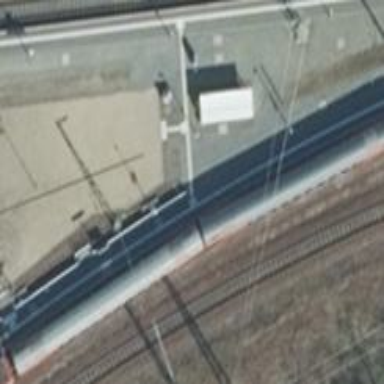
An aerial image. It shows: Station for public transport and railway.